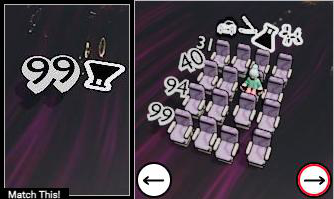
Task: seats
Answer: no